Question: I have been implementing python's multiprocessing library using a pool of workers. I implemented the following code
'''
import main1
t1 = time.time()
p = Pool(cores)
result = p.map(main1, client_list[client])
if result == []:
return []
p.close()
p.join()
print "Time taken in performing request:: ", time.time()-t1
return shorted(result)
'''
However, after running the process for a while, I get lot of running background processes of my app. Here is a snapshot after doing ps aux for my app

Now, I have read a lot of similar questions on stackoverflow like <URL>. But I want to know what possibly could go wrong with my code.
I won't able to share all of my code in the main1 function but I have put the entire code block in try catch block to avoid cases where an error in the main code could lead to zombie processes.
'''
def main1((param1, param2, param3)):
try:
resout.append(some_data) //resout in case of no error
except:
print traceback.format_exc()
resout = [] //sending empty resout in case of error
return resout
'''
I'm still very new to the concept of parallel programming and debugging issues with it is turning out to be tricky.Any help will be greatly appreciated.
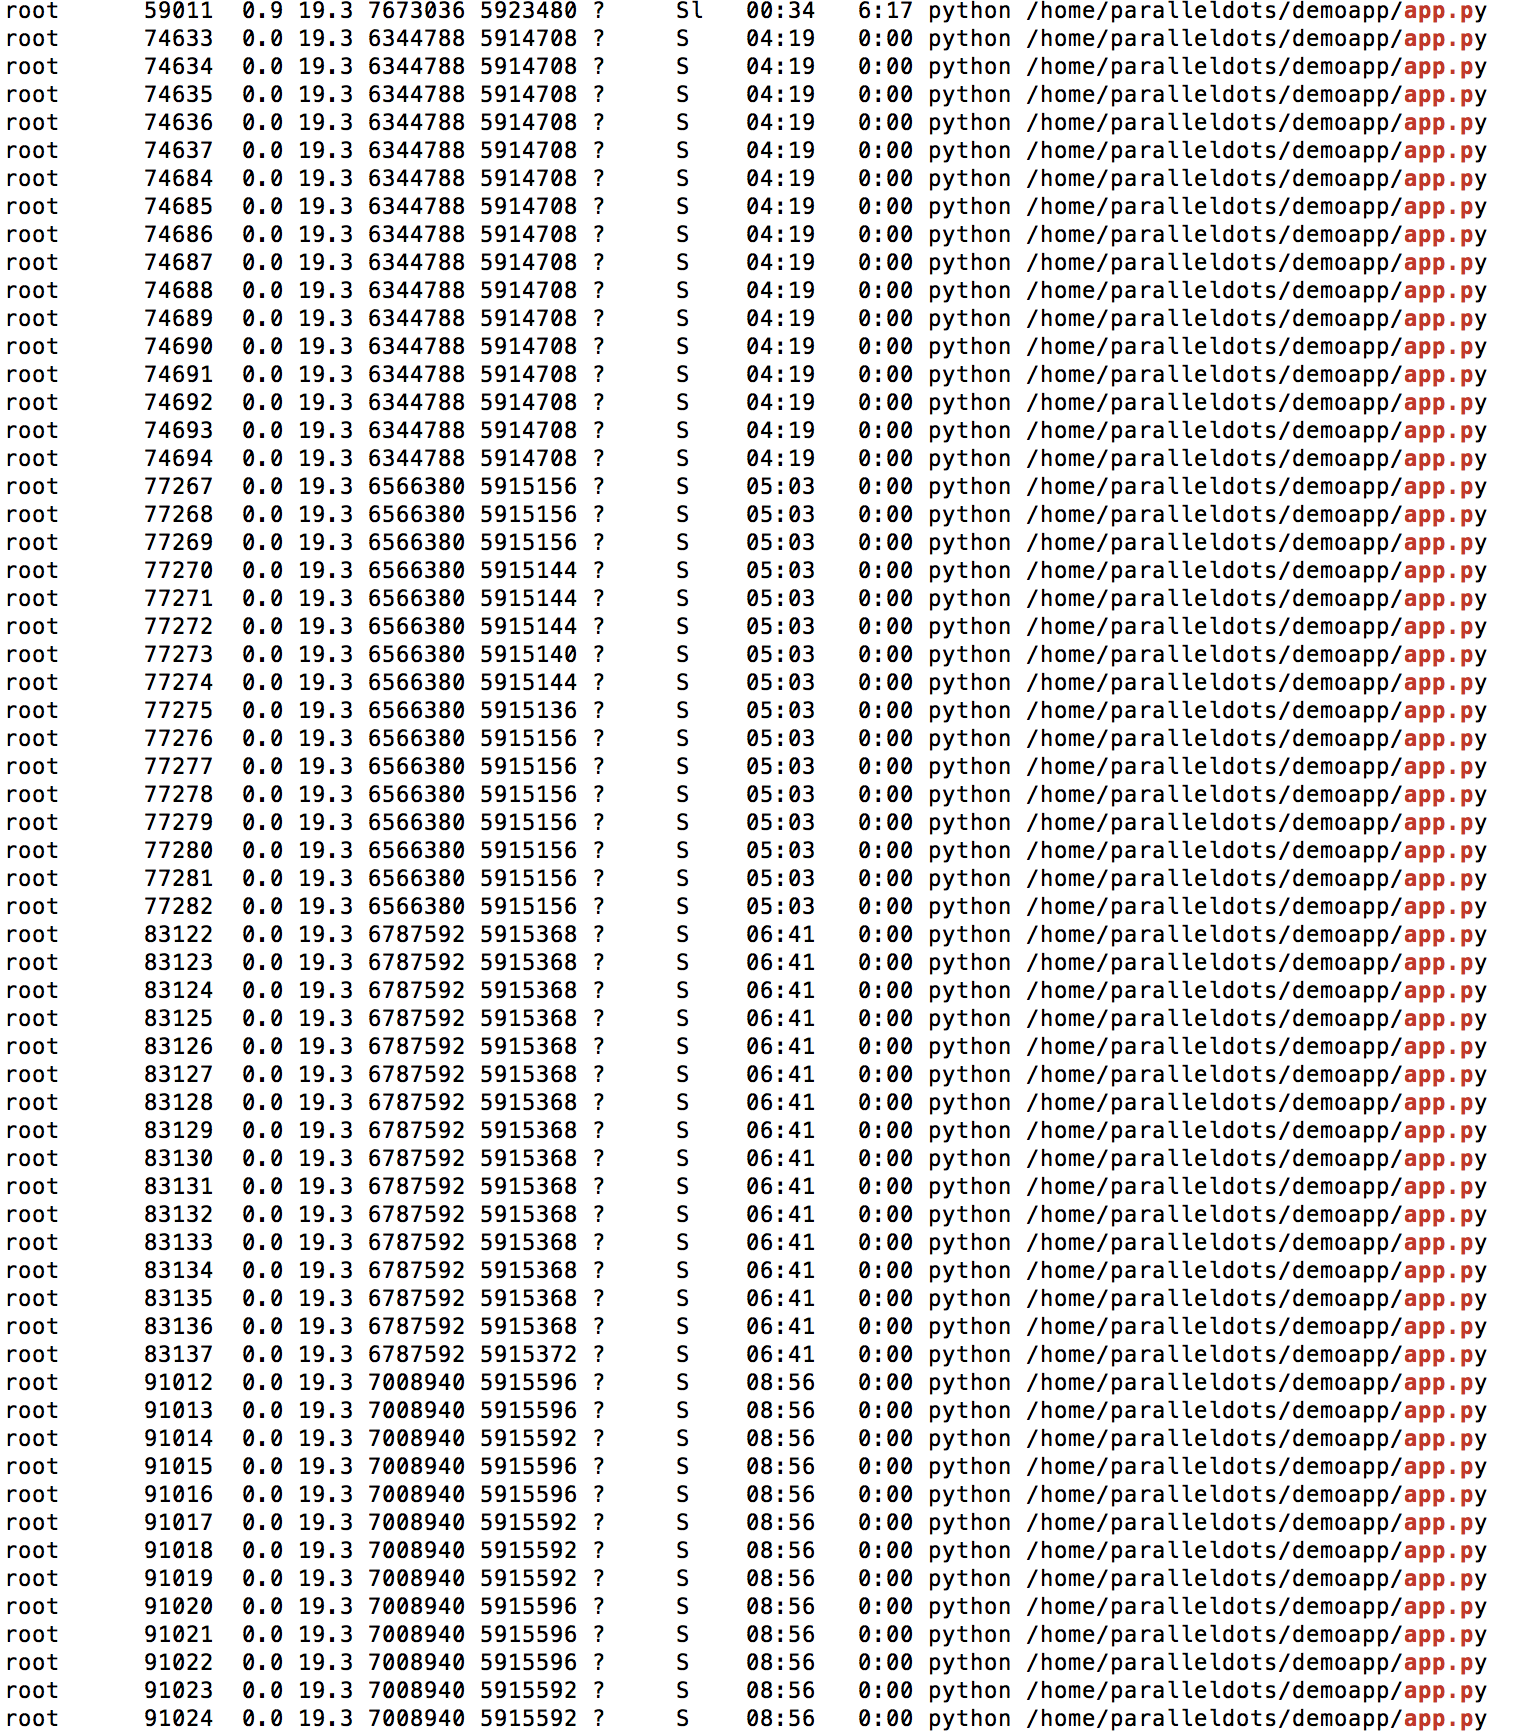
Answer: Usually the most common problem is that the pool is created but it is not closed.
The best way I know to guarantee that the pool is closed is to use a try/finally clause:
'''
try:
pool = Pool(ncores)
pool.map(yourfunction, arguments)
finally:
pool.close()
pool.join()
'''
If you don't want to struggle with 'multiprocessing', I wrote a simple package named 'parmap' that wraps multiprocessing to make my life (and potentially yours) easier.
'pip install parmap'
'''
import parmap
parmap.map(yourfunction, arguments)
'''
From the parmap usage section:
- Simple parallel example:'''
import parmap
y1 = [myfunction(x, argument1, argument2) for x in mylist]
y2 = parmap.map(myfunction, mylist, argument1, argument2)
y1 == y2
'''
- Iterating over a list of tuples:'''
# You want to do:
z = [myfunction(x, y, argument1, argument2) for (x,y) in mylist]
z = parmap.starmap(myfunction, mylist, argument1, argument2)
# You want to do:
listx = [1, 2, 3, 4, 5, 6]
listy = [2, 3, 4, 5, 6, 7]
param = 3.14
param2 = 42
listz = []
for (x, y) in zip(listx, listy):
listz.append(myfunction(x, y, param1, param2))
# In parallel:
listz = parmap.starmap(myfunction, zip(listx, listy), param1, param2)
'''